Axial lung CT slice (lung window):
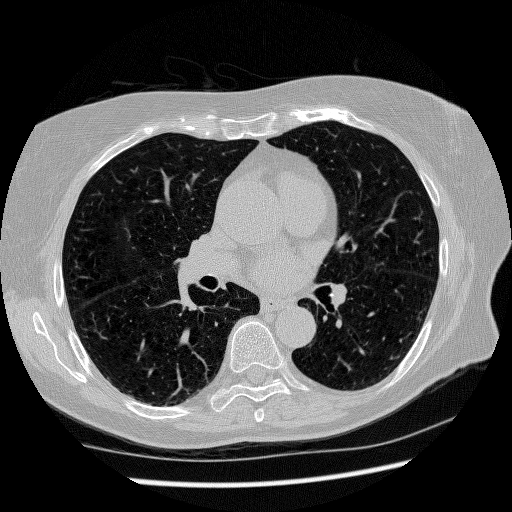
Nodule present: no